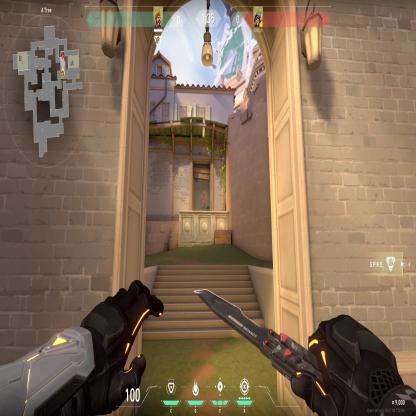
Label: enemy